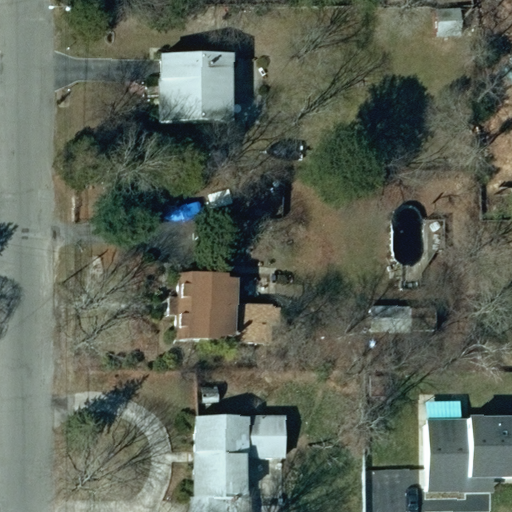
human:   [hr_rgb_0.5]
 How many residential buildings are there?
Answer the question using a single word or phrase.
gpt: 4

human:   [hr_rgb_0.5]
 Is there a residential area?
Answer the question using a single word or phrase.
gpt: yes

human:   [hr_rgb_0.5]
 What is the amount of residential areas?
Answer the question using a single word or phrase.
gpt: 1

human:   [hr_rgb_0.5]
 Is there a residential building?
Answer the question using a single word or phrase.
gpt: yes

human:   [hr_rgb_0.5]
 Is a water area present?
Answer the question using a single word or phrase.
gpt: no

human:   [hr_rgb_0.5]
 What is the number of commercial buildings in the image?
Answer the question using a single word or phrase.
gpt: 0

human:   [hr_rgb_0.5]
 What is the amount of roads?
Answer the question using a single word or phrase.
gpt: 1

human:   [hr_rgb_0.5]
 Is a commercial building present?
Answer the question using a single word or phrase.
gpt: no

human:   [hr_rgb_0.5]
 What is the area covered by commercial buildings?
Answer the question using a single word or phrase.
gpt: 0m2

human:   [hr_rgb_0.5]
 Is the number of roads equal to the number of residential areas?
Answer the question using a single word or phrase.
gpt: yes

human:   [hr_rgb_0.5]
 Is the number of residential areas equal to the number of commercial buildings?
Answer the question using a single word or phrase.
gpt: no

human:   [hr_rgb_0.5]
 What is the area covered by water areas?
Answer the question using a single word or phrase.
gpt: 0m2

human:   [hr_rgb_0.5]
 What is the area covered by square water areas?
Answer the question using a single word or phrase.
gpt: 0m2

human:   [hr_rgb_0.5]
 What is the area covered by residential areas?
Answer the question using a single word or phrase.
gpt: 4096m2

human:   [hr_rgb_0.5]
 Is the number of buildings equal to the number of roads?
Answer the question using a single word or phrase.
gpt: no

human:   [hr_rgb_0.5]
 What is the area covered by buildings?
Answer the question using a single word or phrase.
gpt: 1211m2

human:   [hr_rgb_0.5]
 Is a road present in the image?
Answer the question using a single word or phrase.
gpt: yes

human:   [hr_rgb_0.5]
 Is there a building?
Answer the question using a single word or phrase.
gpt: yes

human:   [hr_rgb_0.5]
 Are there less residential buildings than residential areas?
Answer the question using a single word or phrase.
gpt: no

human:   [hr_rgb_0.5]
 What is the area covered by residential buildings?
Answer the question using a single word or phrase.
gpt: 1058m2

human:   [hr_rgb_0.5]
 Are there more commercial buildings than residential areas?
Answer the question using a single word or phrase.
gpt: no

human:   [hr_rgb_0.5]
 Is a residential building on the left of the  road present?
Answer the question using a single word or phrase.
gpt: no

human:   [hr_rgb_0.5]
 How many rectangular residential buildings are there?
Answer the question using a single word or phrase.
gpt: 1

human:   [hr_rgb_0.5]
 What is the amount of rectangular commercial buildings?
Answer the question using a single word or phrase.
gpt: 0

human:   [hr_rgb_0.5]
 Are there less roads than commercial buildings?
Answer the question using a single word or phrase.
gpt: no

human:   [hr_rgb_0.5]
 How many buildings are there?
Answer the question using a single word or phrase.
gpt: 7

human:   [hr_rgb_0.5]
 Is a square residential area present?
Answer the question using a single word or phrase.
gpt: no

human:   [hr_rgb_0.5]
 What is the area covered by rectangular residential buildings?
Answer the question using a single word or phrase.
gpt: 215m2

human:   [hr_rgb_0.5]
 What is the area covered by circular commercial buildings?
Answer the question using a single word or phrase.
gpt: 0m2

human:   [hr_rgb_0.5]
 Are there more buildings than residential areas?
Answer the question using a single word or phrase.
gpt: yes

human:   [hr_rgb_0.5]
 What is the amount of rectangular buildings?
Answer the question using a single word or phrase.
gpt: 4

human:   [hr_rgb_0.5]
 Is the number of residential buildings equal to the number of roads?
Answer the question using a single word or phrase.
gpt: no

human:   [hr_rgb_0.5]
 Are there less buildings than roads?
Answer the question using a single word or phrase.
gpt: no

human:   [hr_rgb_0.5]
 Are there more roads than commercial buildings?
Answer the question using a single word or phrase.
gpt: yes

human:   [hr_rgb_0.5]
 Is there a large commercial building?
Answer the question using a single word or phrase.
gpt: no

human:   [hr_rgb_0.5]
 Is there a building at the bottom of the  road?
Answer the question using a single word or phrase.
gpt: yes

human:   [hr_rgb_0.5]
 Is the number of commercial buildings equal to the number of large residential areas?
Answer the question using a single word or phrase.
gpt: no

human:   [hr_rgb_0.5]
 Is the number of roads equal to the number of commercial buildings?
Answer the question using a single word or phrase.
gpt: no

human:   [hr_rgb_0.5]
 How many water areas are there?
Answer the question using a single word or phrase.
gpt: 0

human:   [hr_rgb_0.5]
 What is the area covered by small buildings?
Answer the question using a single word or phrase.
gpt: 152m2

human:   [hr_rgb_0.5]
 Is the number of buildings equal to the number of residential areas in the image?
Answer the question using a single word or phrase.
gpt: no

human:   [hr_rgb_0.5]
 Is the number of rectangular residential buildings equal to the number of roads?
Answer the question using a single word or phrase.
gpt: yes

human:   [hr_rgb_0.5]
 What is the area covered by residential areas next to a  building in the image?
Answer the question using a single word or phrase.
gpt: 4096m2

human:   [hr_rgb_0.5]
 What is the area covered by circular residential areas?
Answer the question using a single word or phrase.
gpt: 0m2

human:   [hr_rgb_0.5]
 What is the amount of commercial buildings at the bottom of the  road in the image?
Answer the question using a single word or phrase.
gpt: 0

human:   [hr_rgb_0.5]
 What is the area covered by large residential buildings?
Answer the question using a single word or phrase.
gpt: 0m2

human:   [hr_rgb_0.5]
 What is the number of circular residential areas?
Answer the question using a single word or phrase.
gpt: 0

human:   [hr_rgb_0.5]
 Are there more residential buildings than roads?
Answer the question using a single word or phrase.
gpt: yes

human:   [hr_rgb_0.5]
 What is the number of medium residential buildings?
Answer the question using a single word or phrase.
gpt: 4

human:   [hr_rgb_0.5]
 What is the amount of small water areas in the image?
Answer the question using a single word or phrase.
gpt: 0

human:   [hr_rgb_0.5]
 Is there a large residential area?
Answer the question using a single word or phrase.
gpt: yes

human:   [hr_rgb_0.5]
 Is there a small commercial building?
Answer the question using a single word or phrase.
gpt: no

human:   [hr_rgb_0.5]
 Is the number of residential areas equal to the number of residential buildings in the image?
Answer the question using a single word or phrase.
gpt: no

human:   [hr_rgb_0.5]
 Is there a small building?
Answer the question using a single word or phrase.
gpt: yes

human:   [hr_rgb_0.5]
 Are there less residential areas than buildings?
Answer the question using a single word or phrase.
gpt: yes

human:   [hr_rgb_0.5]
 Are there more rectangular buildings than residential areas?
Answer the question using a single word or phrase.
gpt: yes

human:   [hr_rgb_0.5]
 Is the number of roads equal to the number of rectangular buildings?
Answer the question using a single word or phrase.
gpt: no

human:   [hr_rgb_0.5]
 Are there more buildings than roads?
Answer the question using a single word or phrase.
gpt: yes

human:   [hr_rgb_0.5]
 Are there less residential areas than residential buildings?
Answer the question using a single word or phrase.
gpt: yes

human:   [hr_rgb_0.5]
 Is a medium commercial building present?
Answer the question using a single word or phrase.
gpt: no

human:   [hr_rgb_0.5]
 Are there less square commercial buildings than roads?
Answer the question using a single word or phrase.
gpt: yes

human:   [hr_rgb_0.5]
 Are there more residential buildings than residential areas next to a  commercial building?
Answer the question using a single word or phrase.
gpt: yes

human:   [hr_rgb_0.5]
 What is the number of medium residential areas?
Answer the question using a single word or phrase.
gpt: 0

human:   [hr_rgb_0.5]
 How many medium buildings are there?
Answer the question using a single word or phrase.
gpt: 4